Question: The ad shows up sometimes when loading the Google Maps mobile page inside of a UIWebView. Is there a way to never have it show up or a work around?

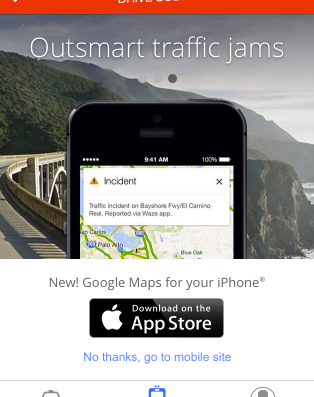
Answer: From Google APIs terms of services: <URL>
*c) Opting Out of Ads. You may at any time opt out of advertising in the places results and the maps images by either:
(i) contacting the Google Maps API for Business sales team to obtain a Google enterprise license; or
(ii) terminating your use of the Service.*